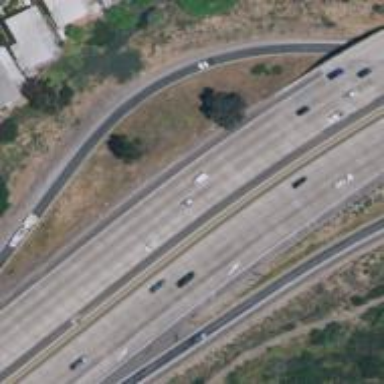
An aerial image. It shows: View of motorway.